Question: I am developing an app in xcode 6.3.1. I am having trouble with the layout because a button got pushed off the edge of the view controller and is now hidden.
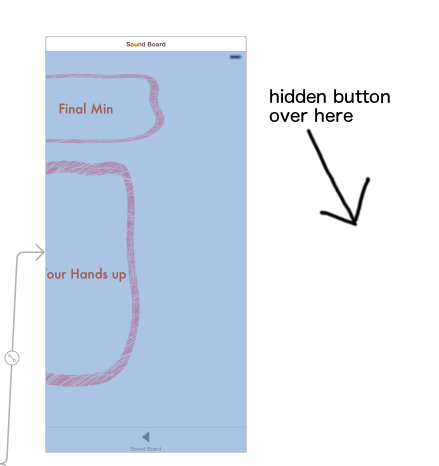
Answer: In Xcode's Interface Builder view, to the left of the drawing area there's a section called the Document Outline. All of the objects on the view are listed here. You can select an object here and delete it with the Delete key, or you can double-click on it to select it in the drawing area. Then you could use the arrow keys to move it back into the view, or use the property editor to the right to assign it a new position.